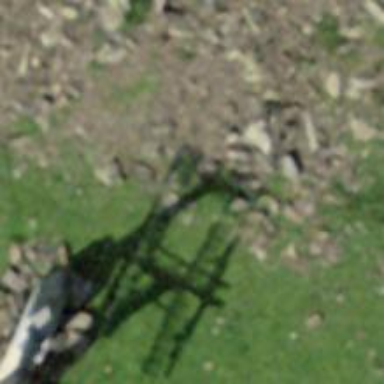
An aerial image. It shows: Pylon for aerialway.